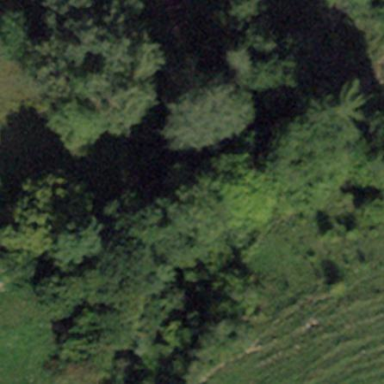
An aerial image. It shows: Forest area.